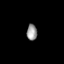
Tissue: prostate
Cell type: Fibroblasts
Senescence score: 0.7438
Nuclear area (px): 162
Mean DAPI intensity: 152.574